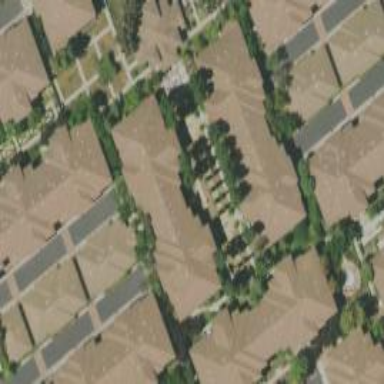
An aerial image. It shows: Hipped roof apartment building.